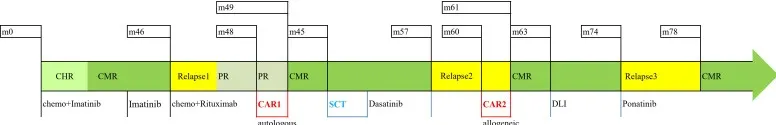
Summary of the treatment. Chemo, chemotherapy; CAR1, first CAR T-cell therapy; SCT, stem cell transplantation; CAR2, second CAR T-cell therapy; DLI, donor lymphocyte infusion; CHR, complete hematological remission; CMR, complete molecular remission; PR, partial remission.
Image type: chart (chart)